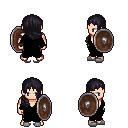
a pixel art fantasy rpg character, male body template, human, light skin, black robe, gold greaves, raven right-swept hairstyle, white slippers, shield, four views (front, back, left, right), 2x2 character sprite sheet, small pixel art, hard edges, no anti-aliasing